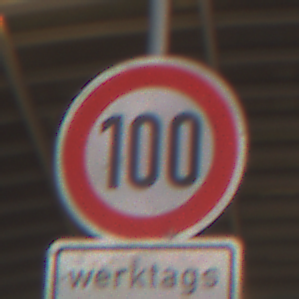
Verkehrszeichen: Geschwindigkeit100
Zusatzzeichen unten: ZeitangabenMitBeschraenkungAufWochentage7
Umgebung: Indoor, Urban
Tageszeit: NotSpecified
Wetter: NotSpecified
Licht: Artificial
Jahreszeit: NotSpecified
Kontrast: MediumContrast